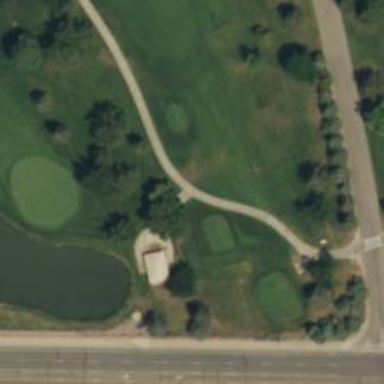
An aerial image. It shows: Path for both road and golf.